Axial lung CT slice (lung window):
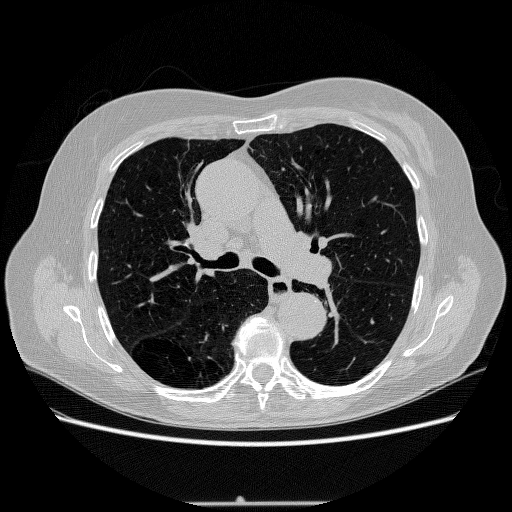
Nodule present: no